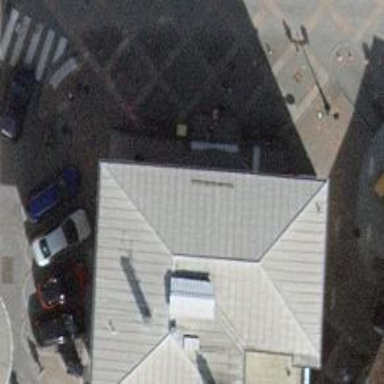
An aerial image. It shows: Post office.